Field crop: tomato
Growth stage: 1
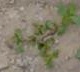
Species: portulaca